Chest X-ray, AP view. Patient: 35 years old, sex F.
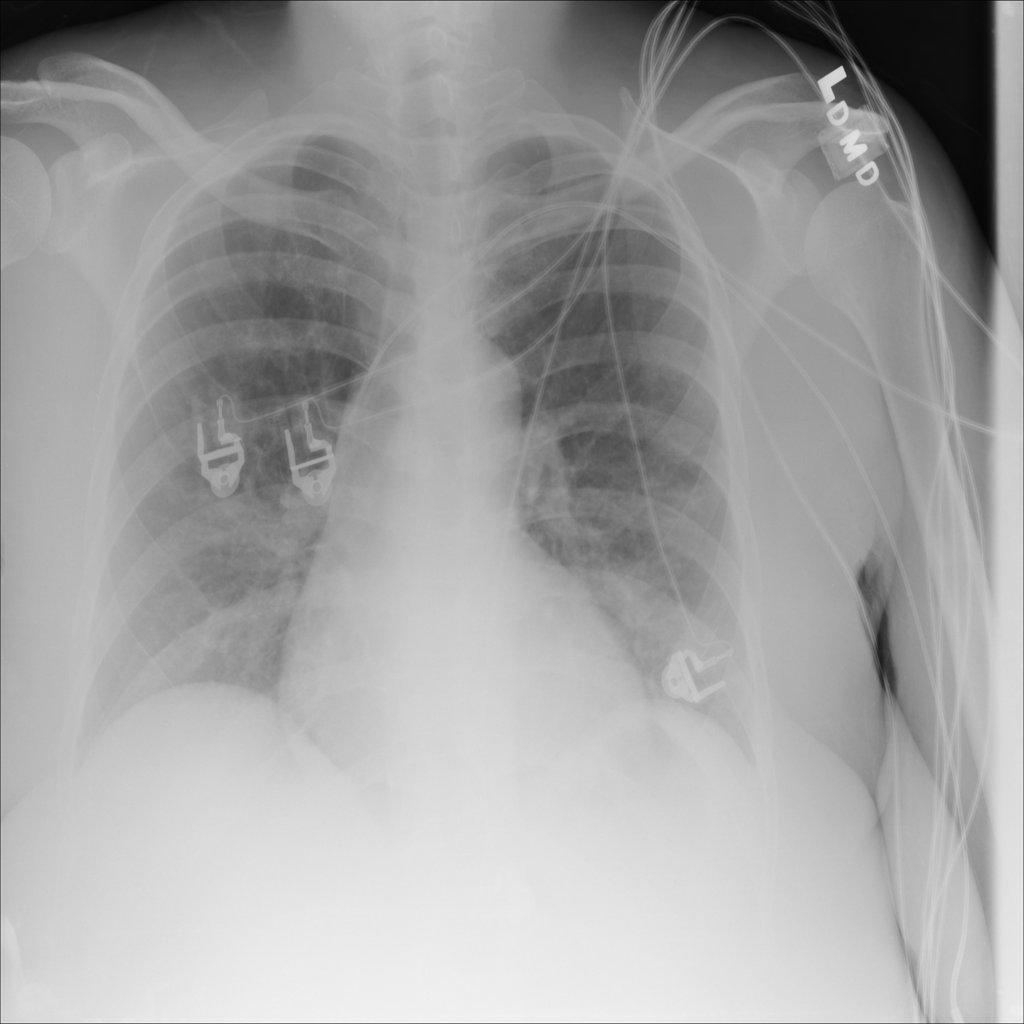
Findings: No Finding